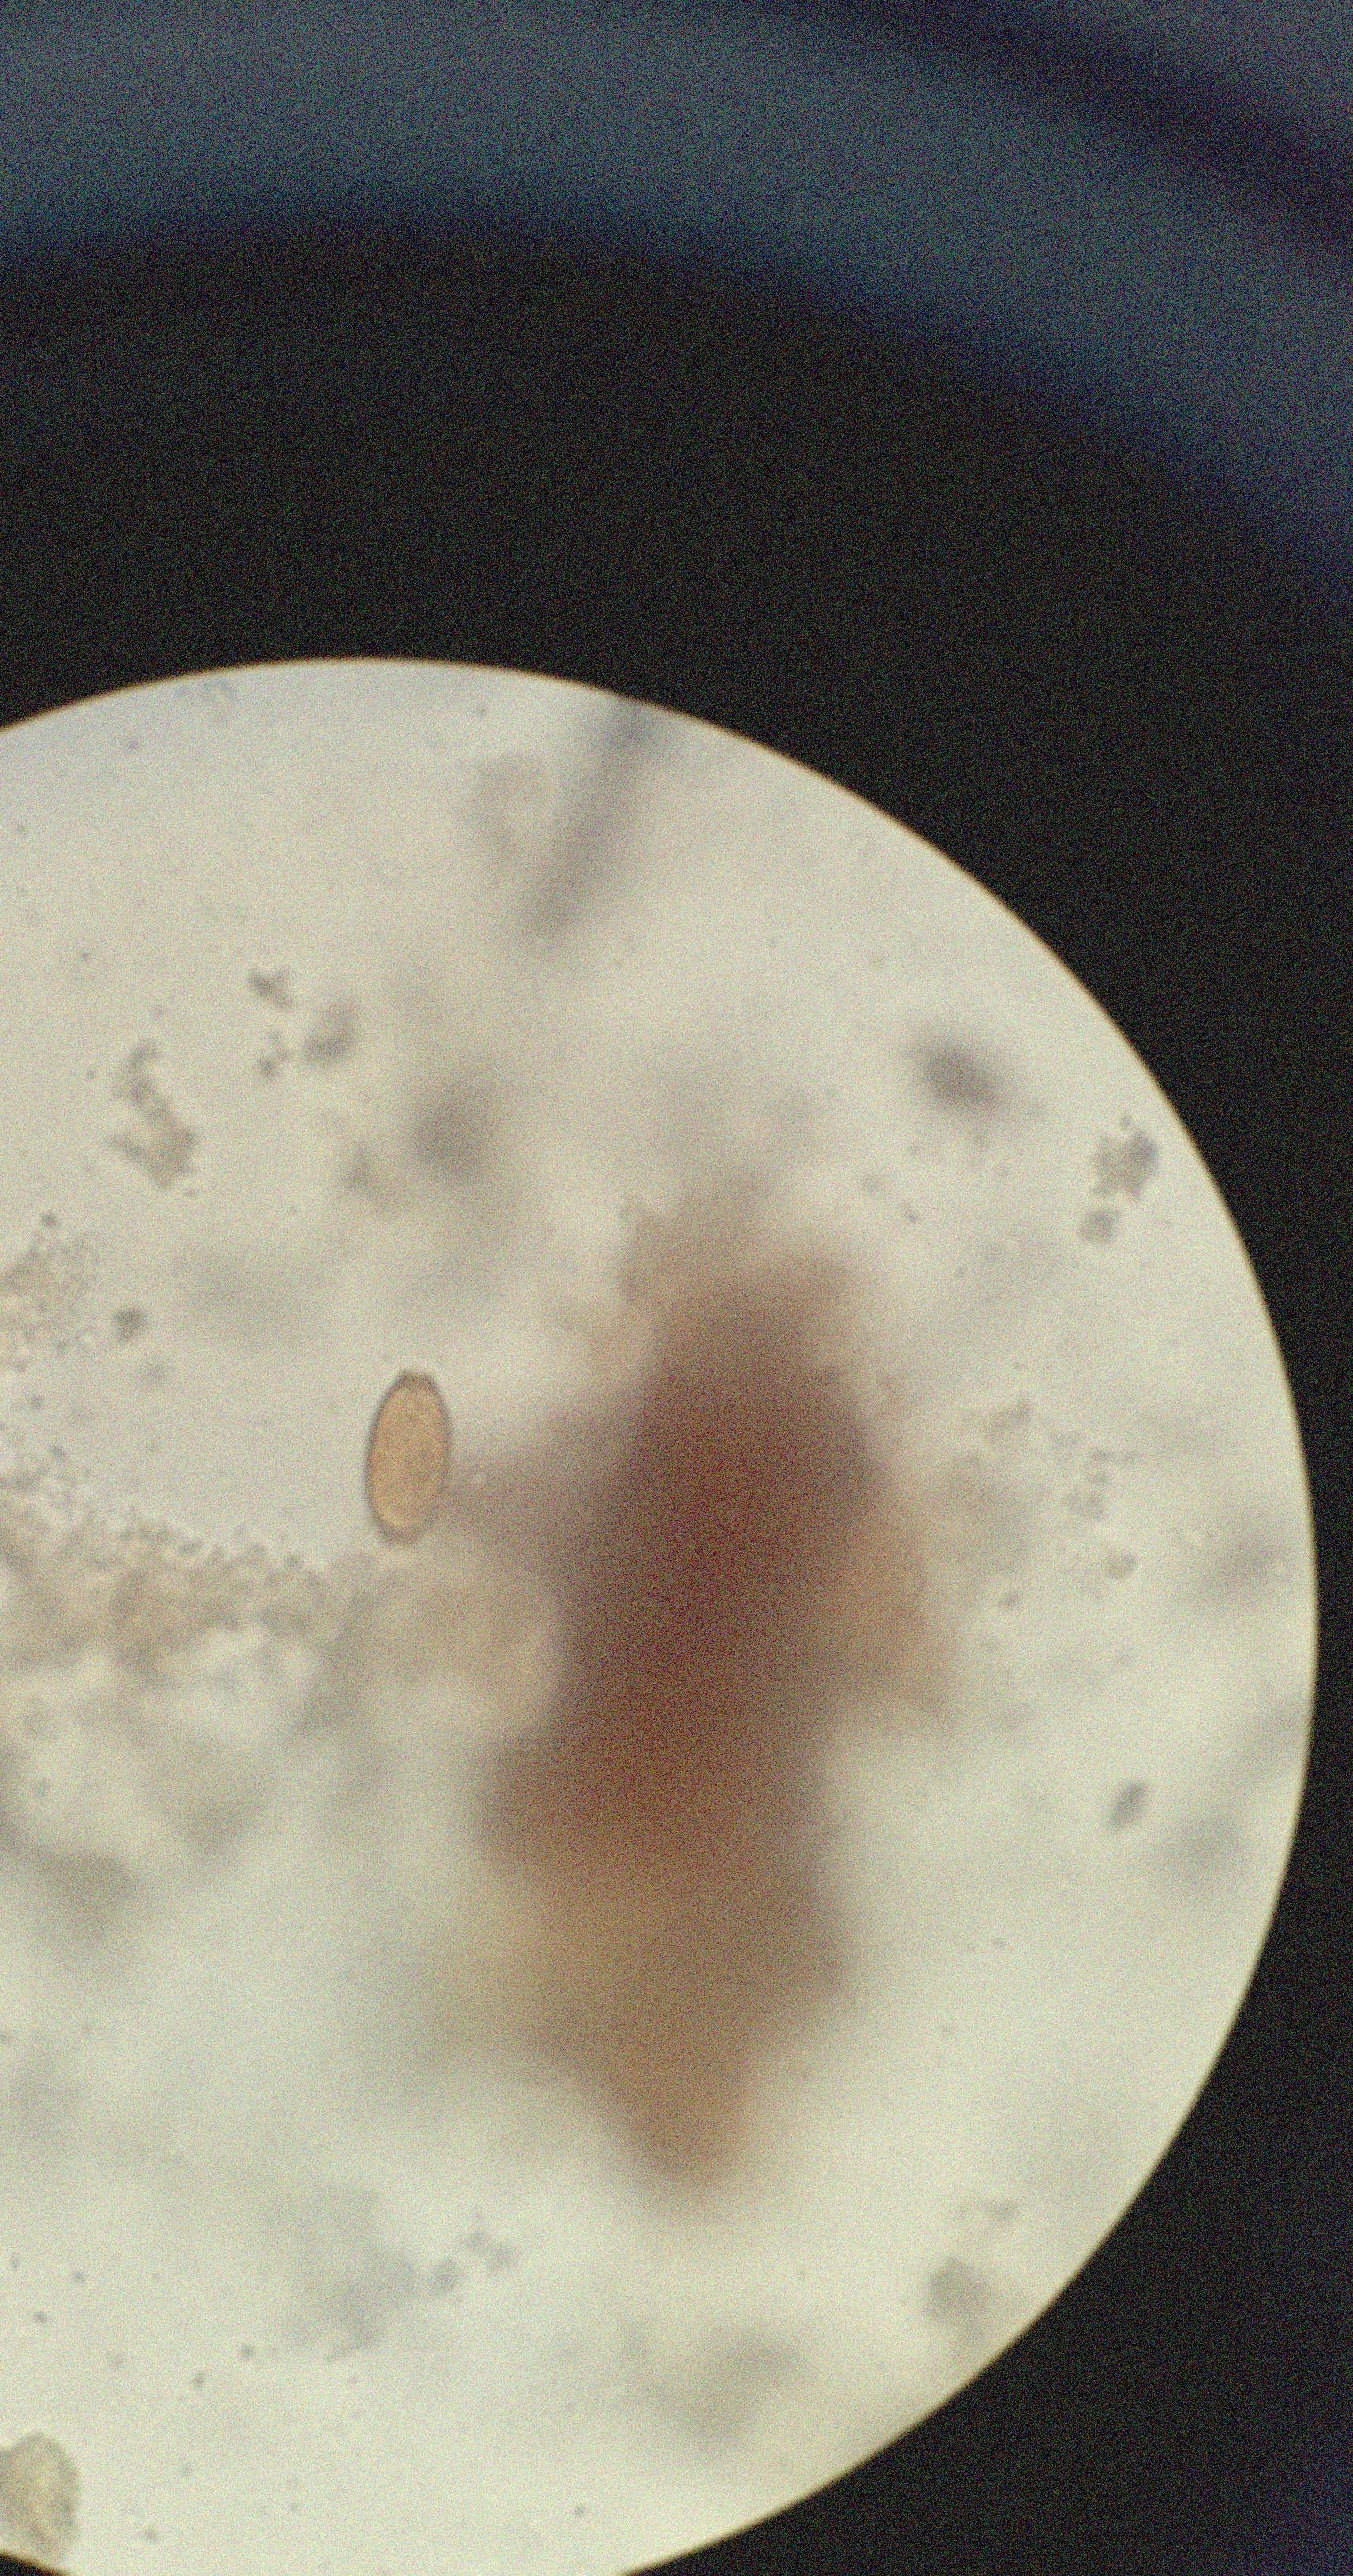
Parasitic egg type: Trichuris trichiura